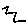
Label: zigzag